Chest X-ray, AP view. Patient: 46 years old, sex M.
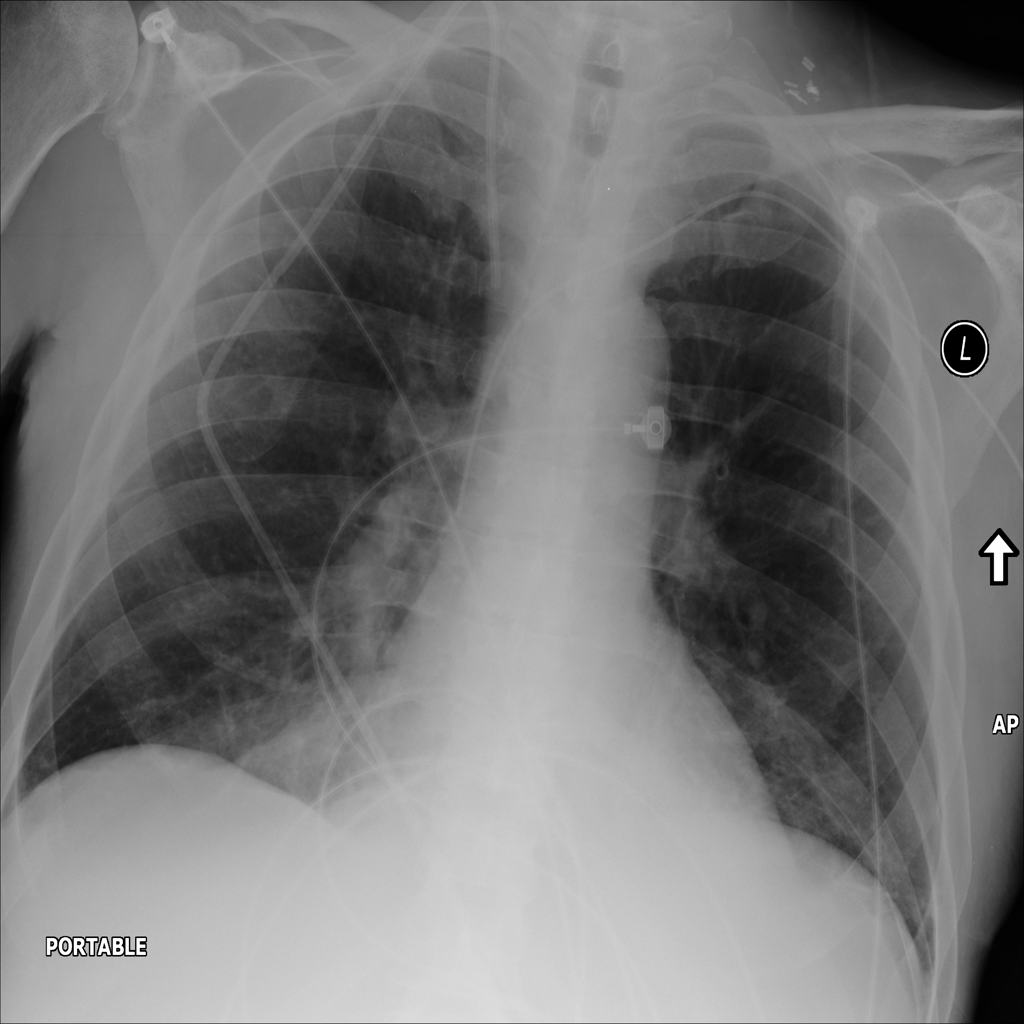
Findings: Infiltration